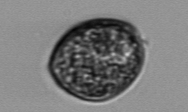
Label: Prorocentrum